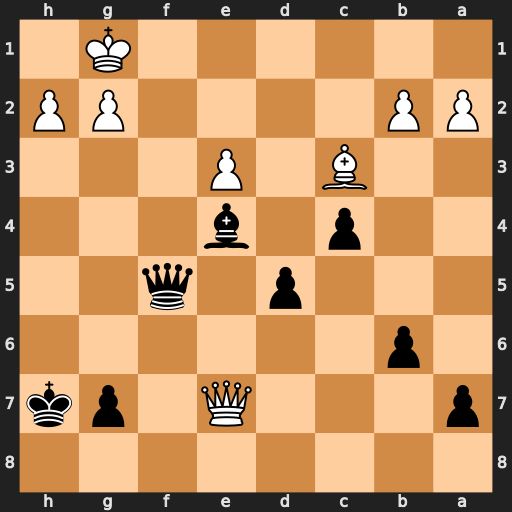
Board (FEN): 8/p3Q1pk/1p6/3p1q2/2p1b3/2B1P3/PP4PP/6K1
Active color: b
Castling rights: -
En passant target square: -
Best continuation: Qg4 Qxg7+ Qxg7 Bxg7 Kxg7